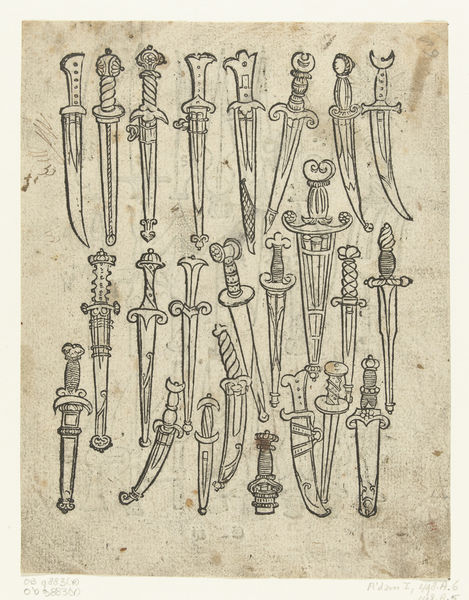
Titel: Drieëntwintig dolken in hun schedes en één los gevest
Standort: Amsterdam
Institution: Rijksmuseum
Schlagwörter: sword, swords, black, brown, drawing, paper, decoration, battle, royal, design, ink, pencil, shapes, dagger, points, sharp, collection, braun, weapon, knife, scimitar, engraved, blade, knives, handles, weapons, schwert, scabbard, dolch, messer, designs, blades, hilt, filigree, 24, types, blunt, different knifes, gfj, skives, knices, hilts, daggers, sheaths, sheathes, pommel, twenty four, musel, crossguard